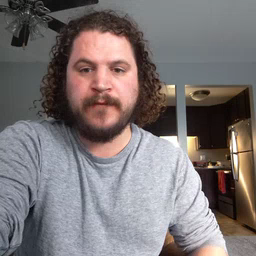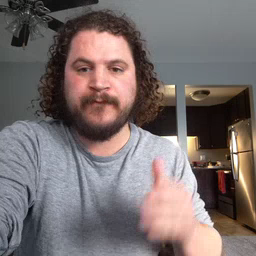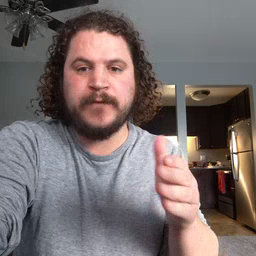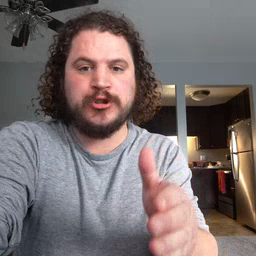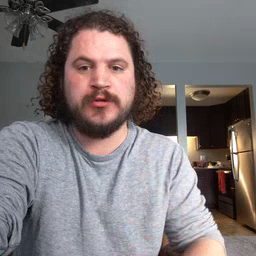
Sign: fish